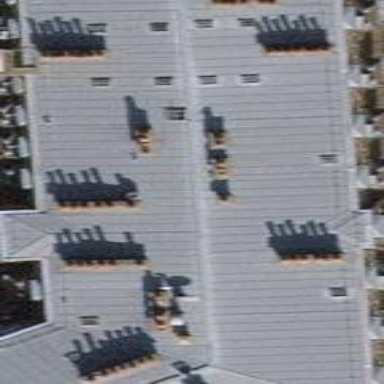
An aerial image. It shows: Apartments building with mansard roof.